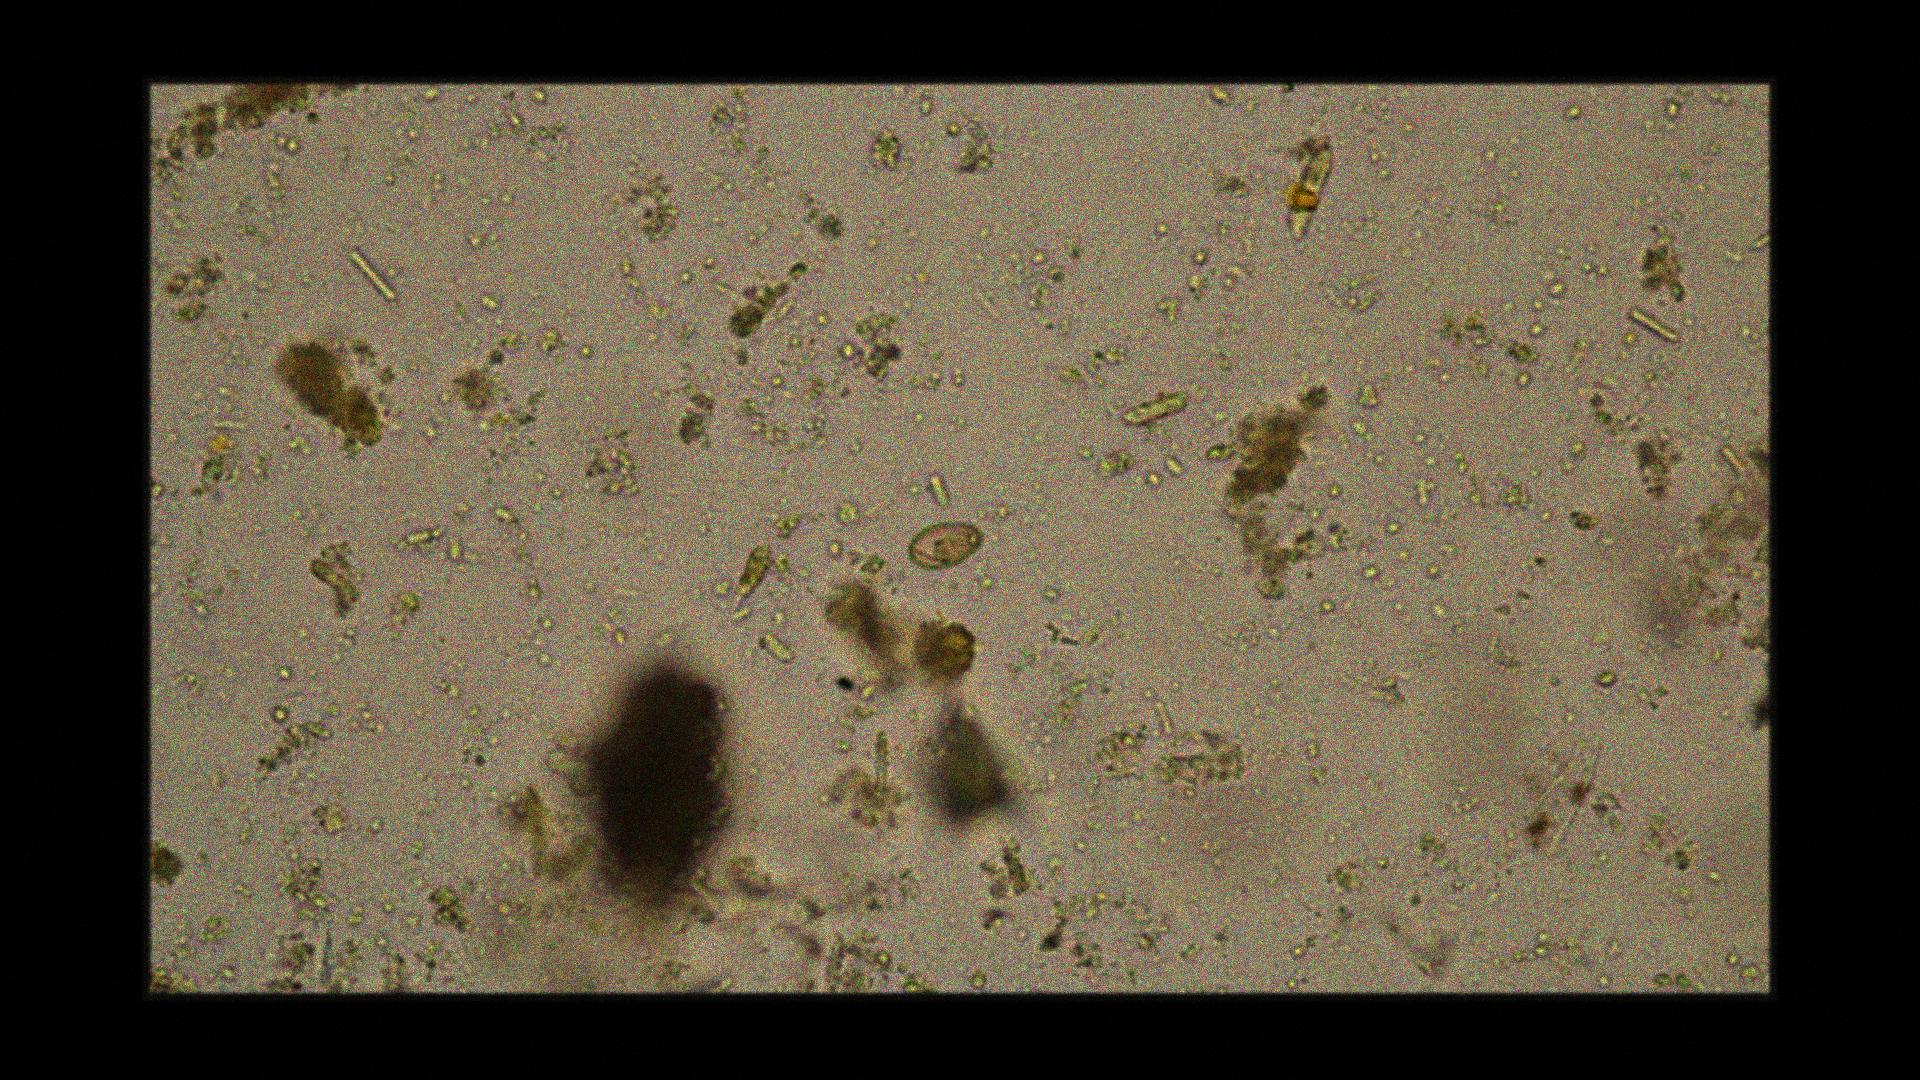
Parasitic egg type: Opisthorchis viverrine